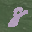
Label: 8